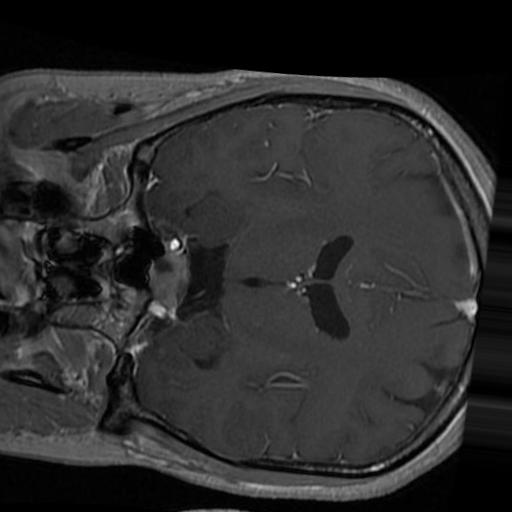
Label: brain_tumor